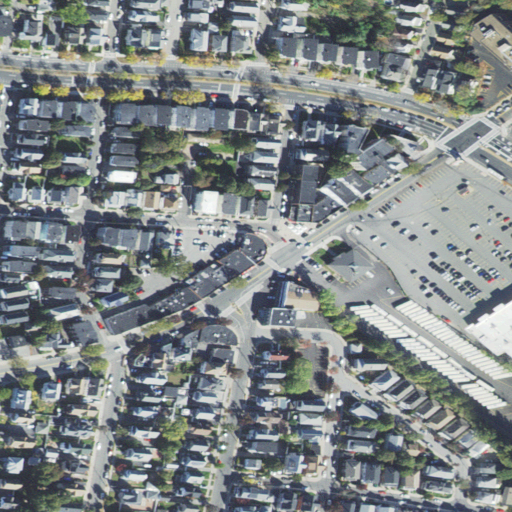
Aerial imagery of mountain in Massachusetts named Mount Andrew containing high intensity development and medium intensity development